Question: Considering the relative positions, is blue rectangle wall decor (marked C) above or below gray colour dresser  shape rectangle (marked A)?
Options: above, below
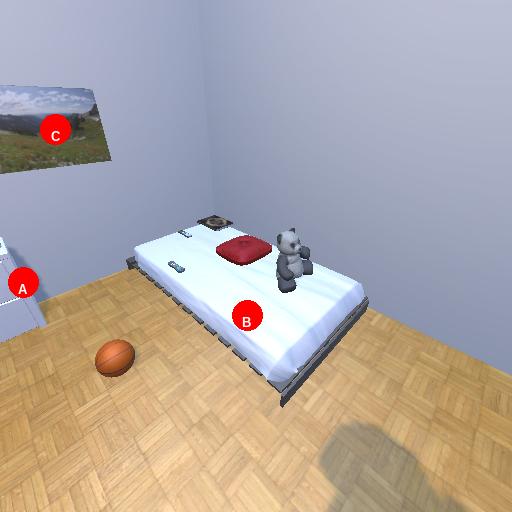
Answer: above